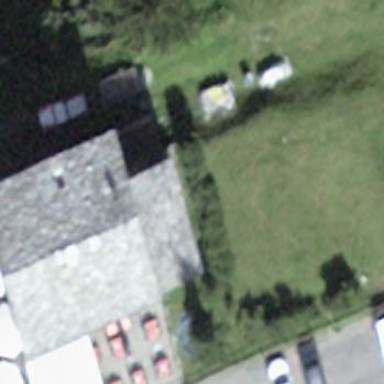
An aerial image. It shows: Guest house that serves as bed and breakfast.